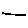
Label: line